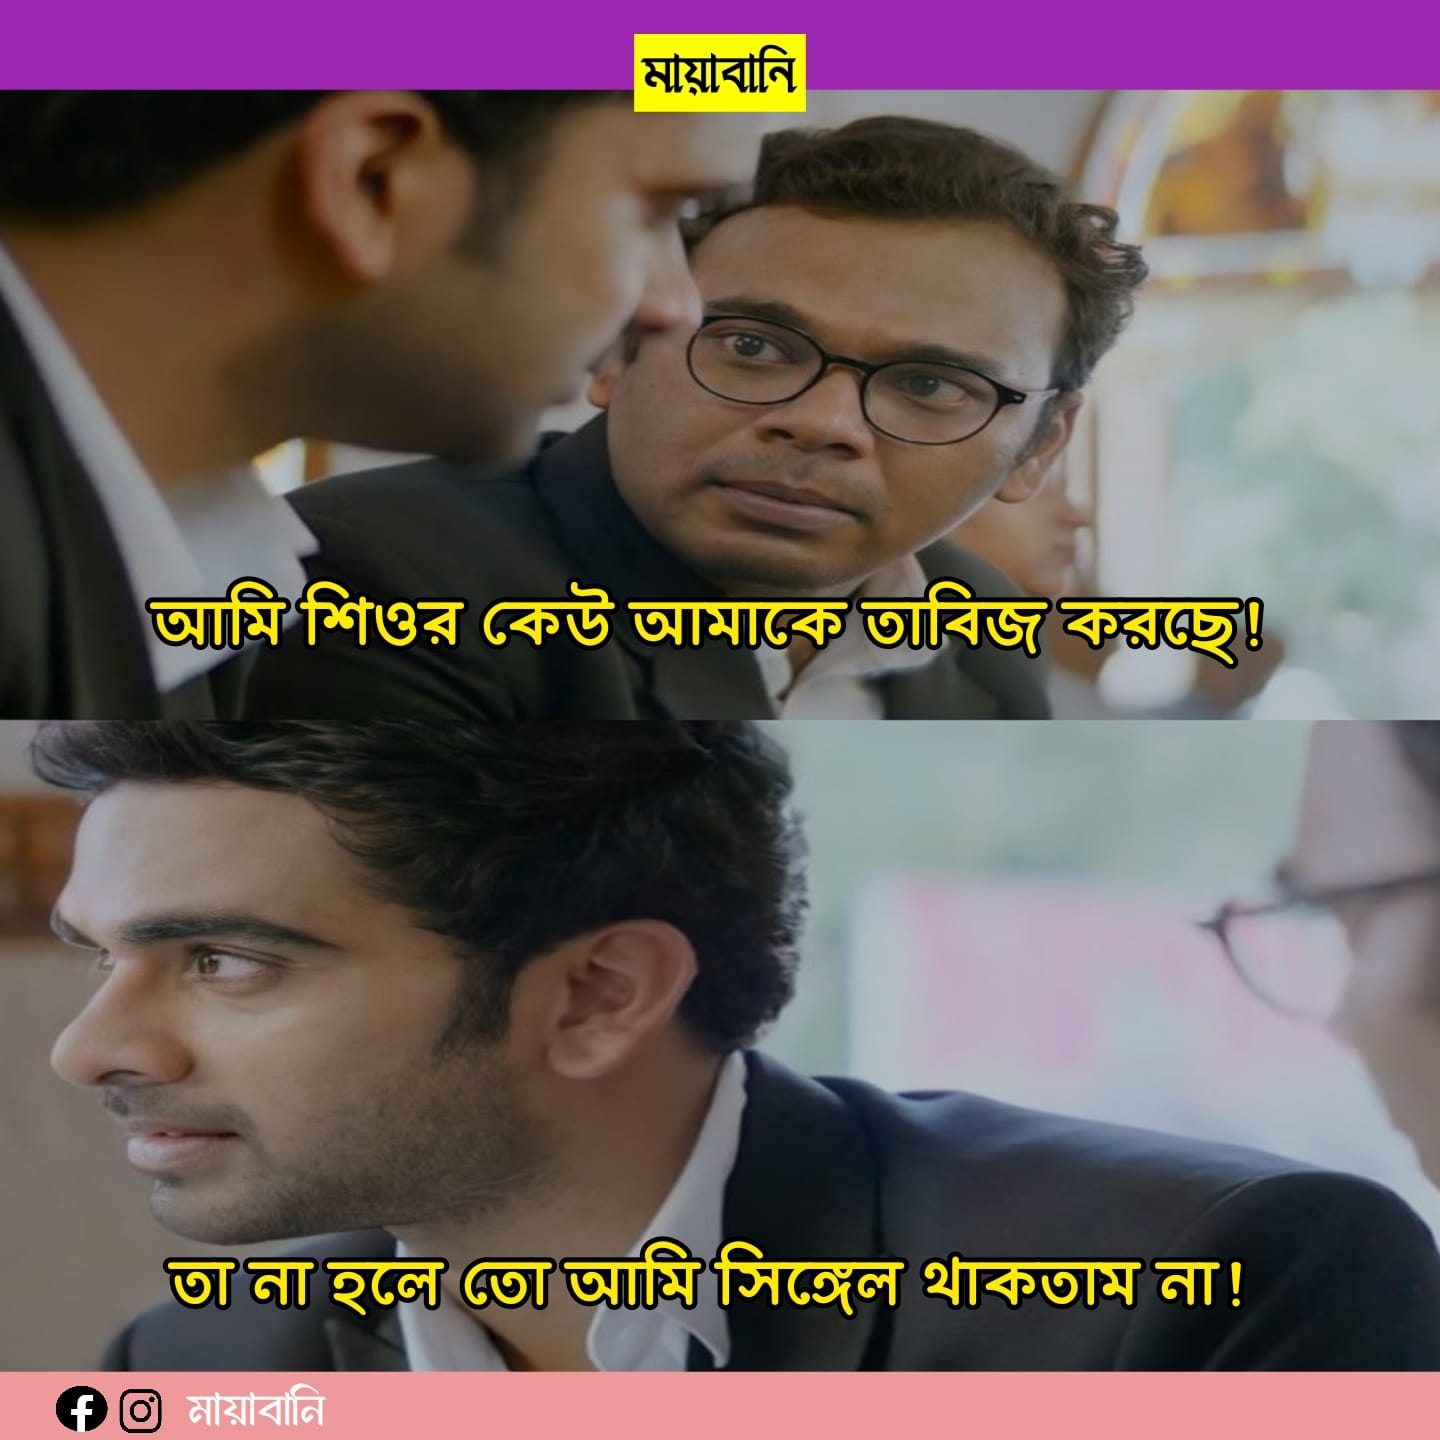
Text: আমি শিওর কেউ আমাকে তাবিজ করছে তা না হলে তো আমি সিঙ্গেল থাকতাম না
Label: Non Hate